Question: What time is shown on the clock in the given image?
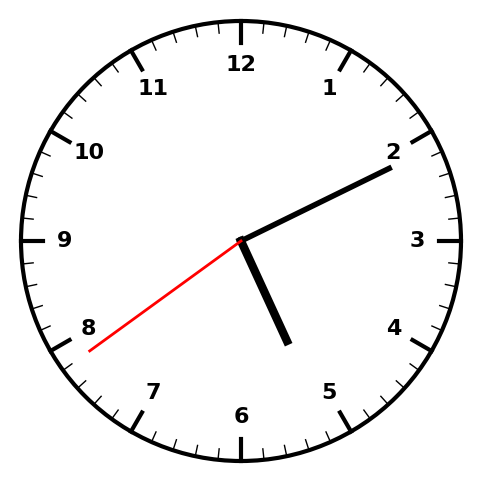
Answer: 05:10:39